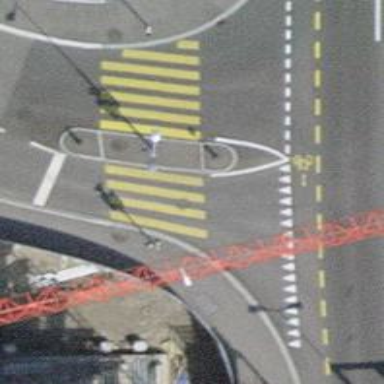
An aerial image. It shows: Zebra crossing with traffic signals. The crossing is marked by traffic lights.